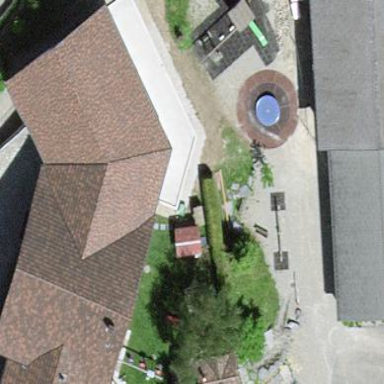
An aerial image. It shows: Playground area for leisure land.